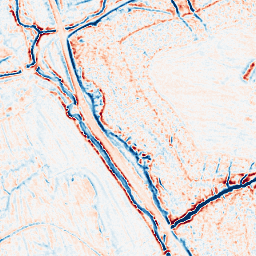
Category: edge_preserving
Decomposition family: bilateral
Decomposition parameters: d: 9
sigma_color: 50
sigma_space: 50
Upsampling method: bilinear
Upsampling parameters: scale: 8
Upsampling scale: 8